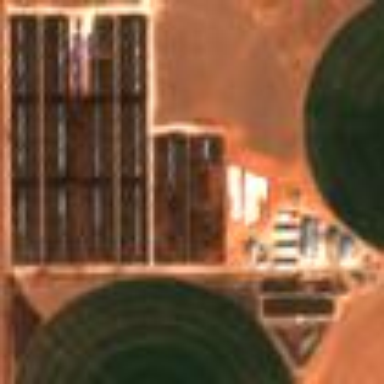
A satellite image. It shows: Feedlot in farmyard.